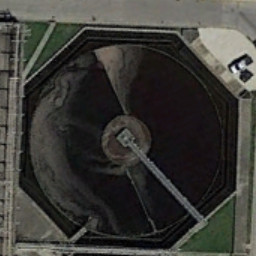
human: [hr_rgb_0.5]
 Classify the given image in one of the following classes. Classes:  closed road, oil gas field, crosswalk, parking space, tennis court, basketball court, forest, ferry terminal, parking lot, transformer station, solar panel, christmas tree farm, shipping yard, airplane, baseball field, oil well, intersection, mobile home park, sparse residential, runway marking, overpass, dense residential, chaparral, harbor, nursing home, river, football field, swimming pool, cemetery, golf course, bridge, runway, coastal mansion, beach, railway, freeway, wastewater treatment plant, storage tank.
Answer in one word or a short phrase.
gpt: wastewater treatment plant